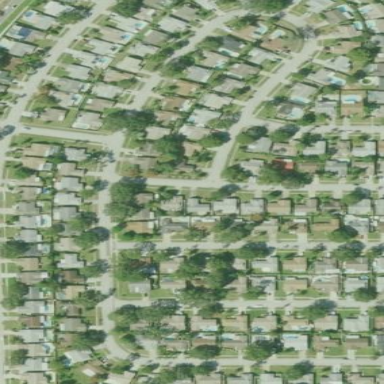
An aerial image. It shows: Neighborhood.